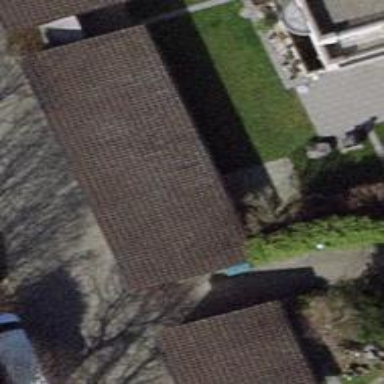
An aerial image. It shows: Group of garages.